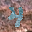
Label: 4